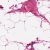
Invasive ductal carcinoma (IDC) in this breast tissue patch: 0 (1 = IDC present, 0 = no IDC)